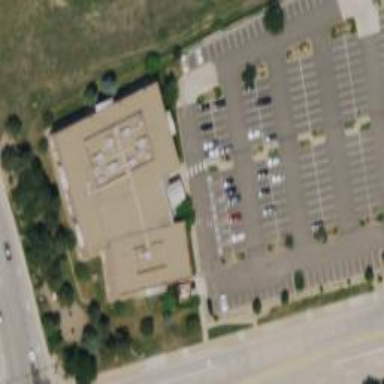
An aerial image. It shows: Fitness center building.